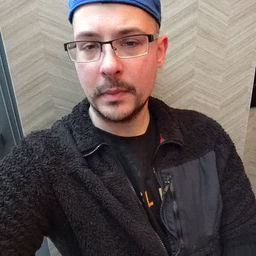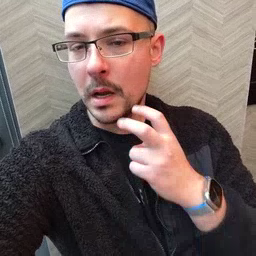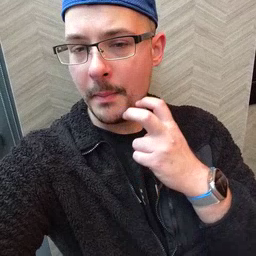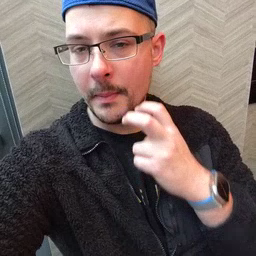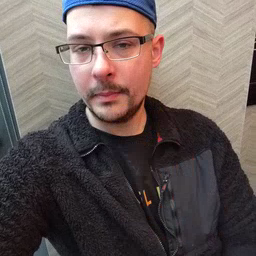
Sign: gum